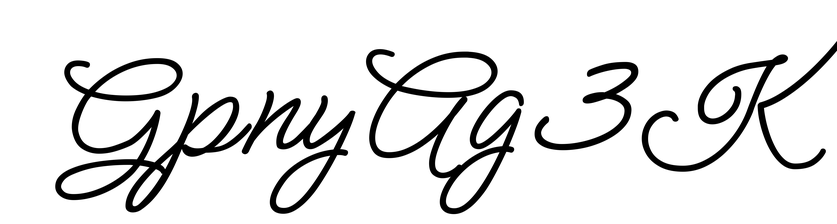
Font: MeowScript-Regular